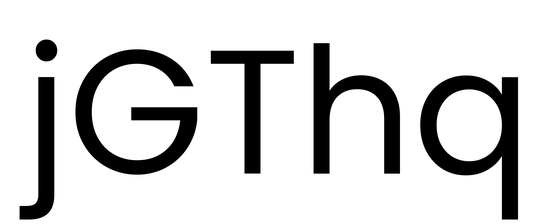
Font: Poppins-Regular